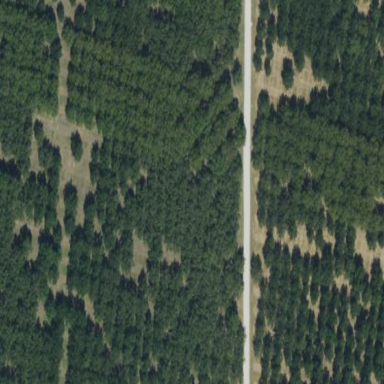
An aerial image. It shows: Orchard.